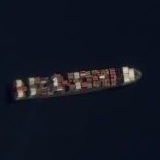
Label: civil